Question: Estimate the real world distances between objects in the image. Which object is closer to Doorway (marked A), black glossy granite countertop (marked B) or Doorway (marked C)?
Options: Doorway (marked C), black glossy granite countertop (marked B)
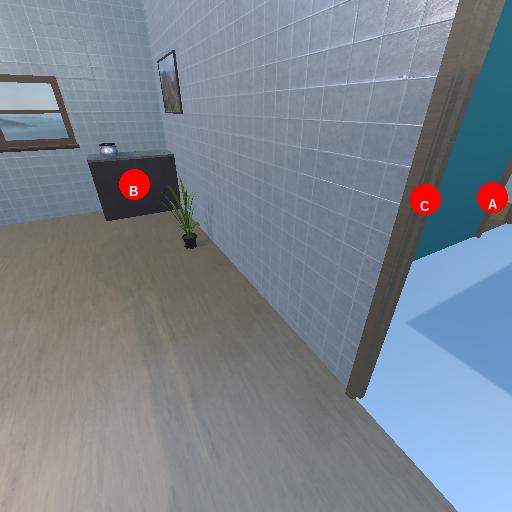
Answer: Doorway (marked C)